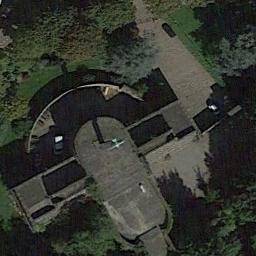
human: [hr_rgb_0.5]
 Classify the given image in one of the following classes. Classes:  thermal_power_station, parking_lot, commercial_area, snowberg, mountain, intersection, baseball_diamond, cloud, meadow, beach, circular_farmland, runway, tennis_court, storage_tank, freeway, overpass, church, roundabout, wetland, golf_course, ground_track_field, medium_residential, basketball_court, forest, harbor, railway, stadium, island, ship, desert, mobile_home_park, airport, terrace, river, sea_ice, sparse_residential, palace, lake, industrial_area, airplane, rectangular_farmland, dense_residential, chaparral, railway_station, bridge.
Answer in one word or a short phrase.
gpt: church